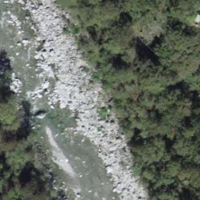
EUNIS habitat code: 44
Species observed at this site:
Certhia brachydactyla
Corvus corone
Cyanistes caeruleus
Turdus philomelos
Anas platyrhynchos
Dendrocopos major
Corvus cornix
Fringilla coelebs
Sylvia atricapilla
Turdus merula
Poecile palustris
Phylloscopus collybita
Parus major
Erithacus rubecula
Sitta europaea
Garrulus glandarius
Picus viridis